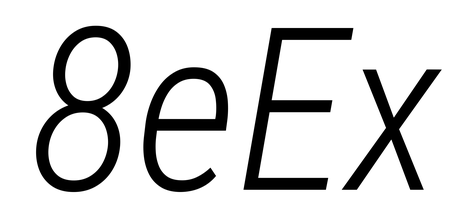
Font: Roboto-Italic_Condensed_Light_Italic